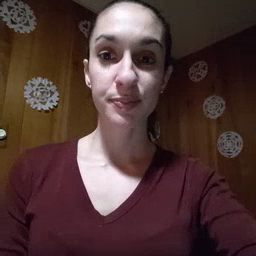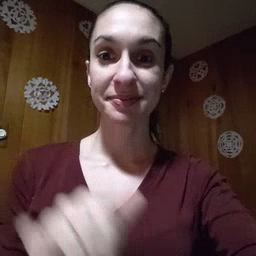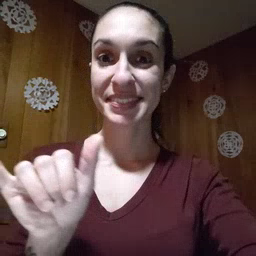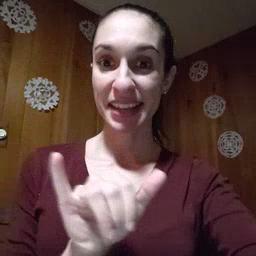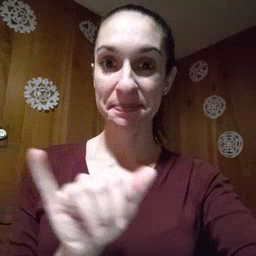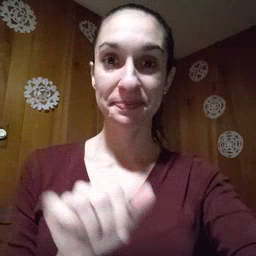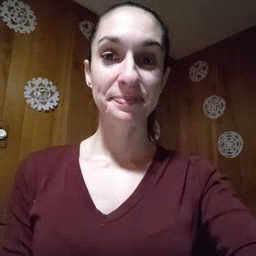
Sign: same